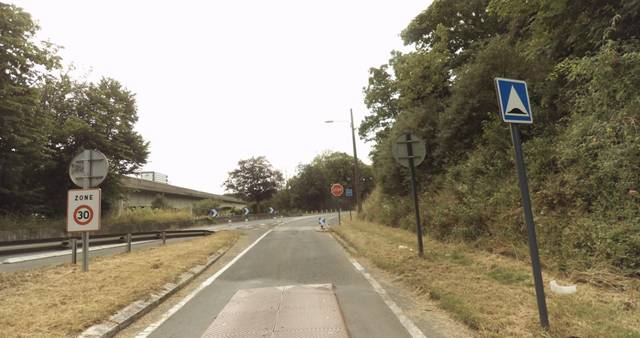
Region: France
Coordinates: 48.52, -2.748